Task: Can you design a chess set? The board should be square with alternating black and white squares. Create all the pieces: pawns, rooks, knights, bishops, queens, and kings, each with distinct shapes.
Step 1239:
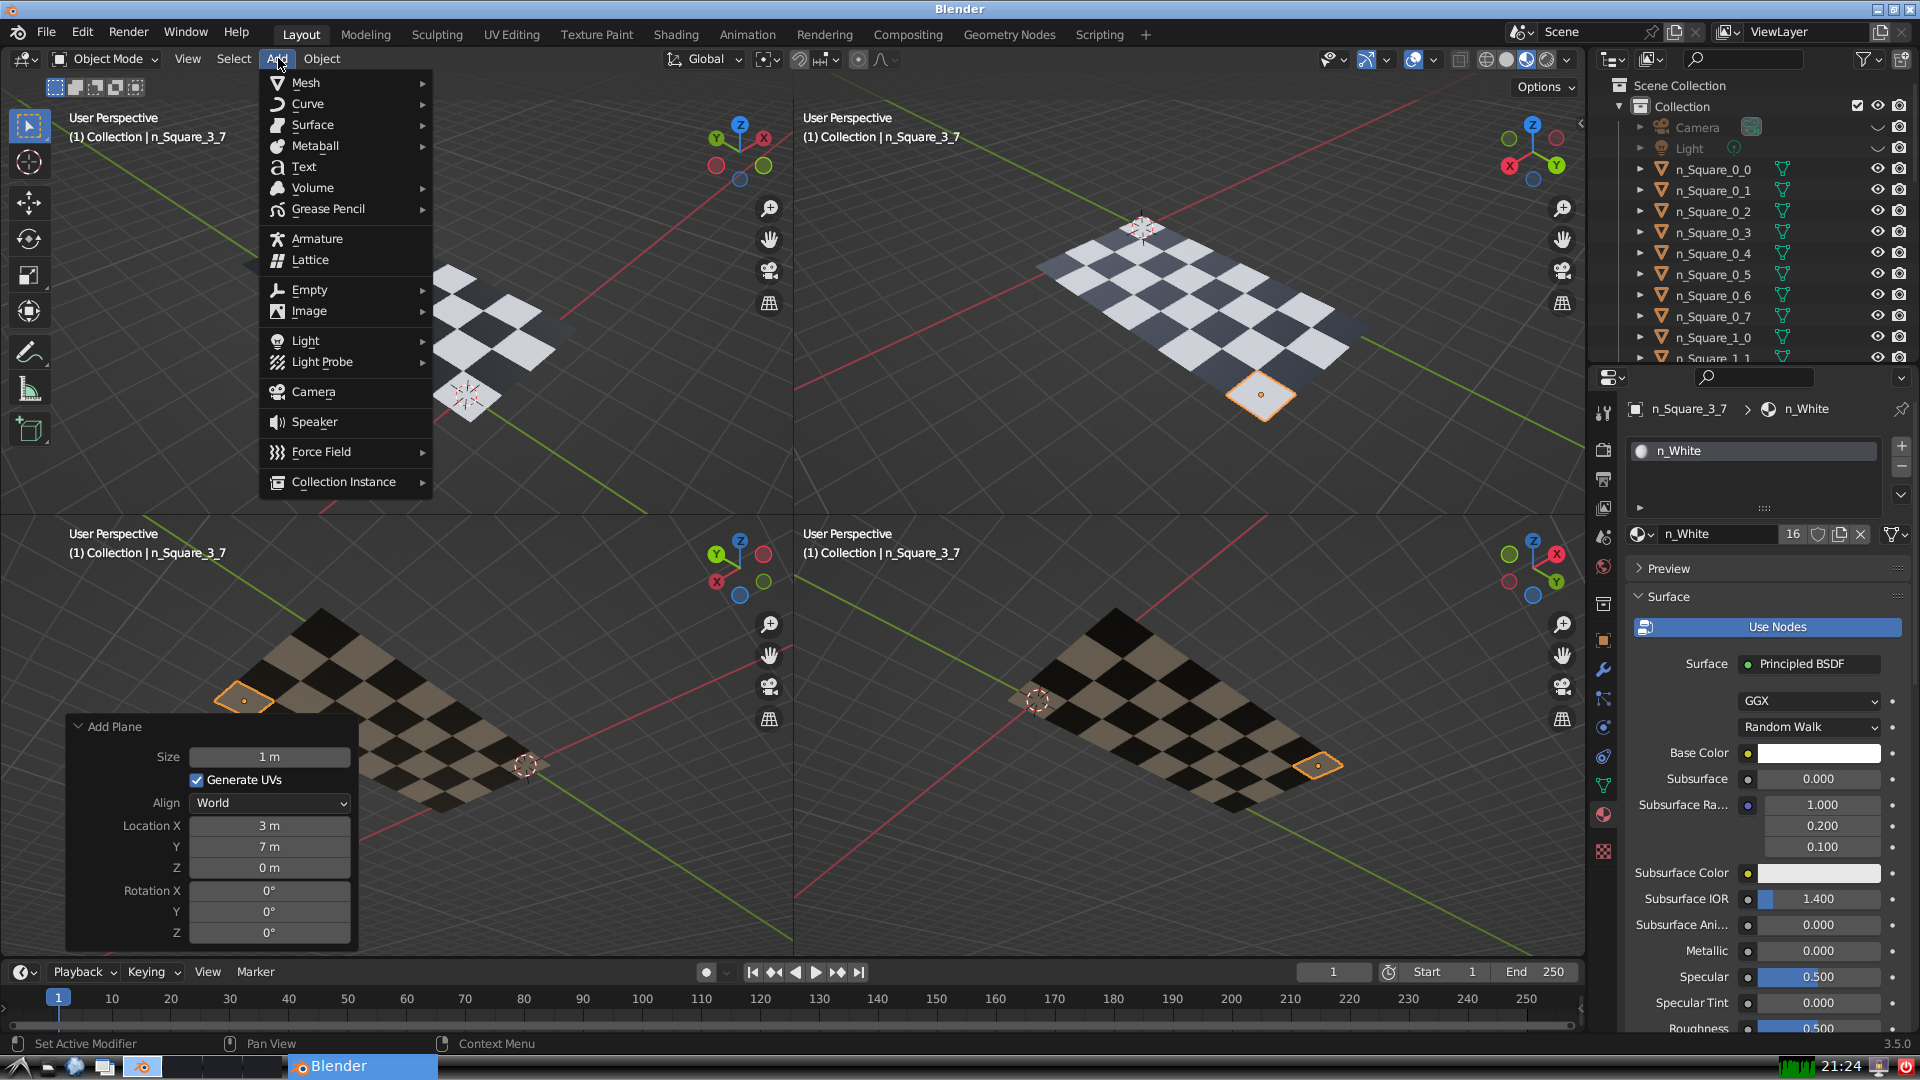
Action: {"mouse_move": [304, 82]}